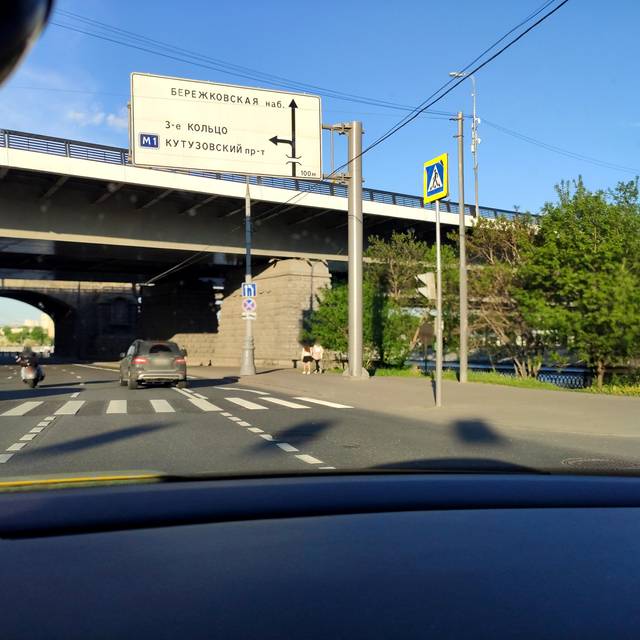
Region: Russia
Coordinates: 55.729, 37.546